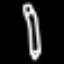
Label: pencil